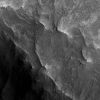
Atmospheric dust classification: not_dusty